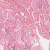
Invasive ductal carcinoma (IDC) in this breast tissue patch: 0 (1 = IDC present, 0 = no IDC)